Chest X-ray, PA view. Patient: 81 years old, sex F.
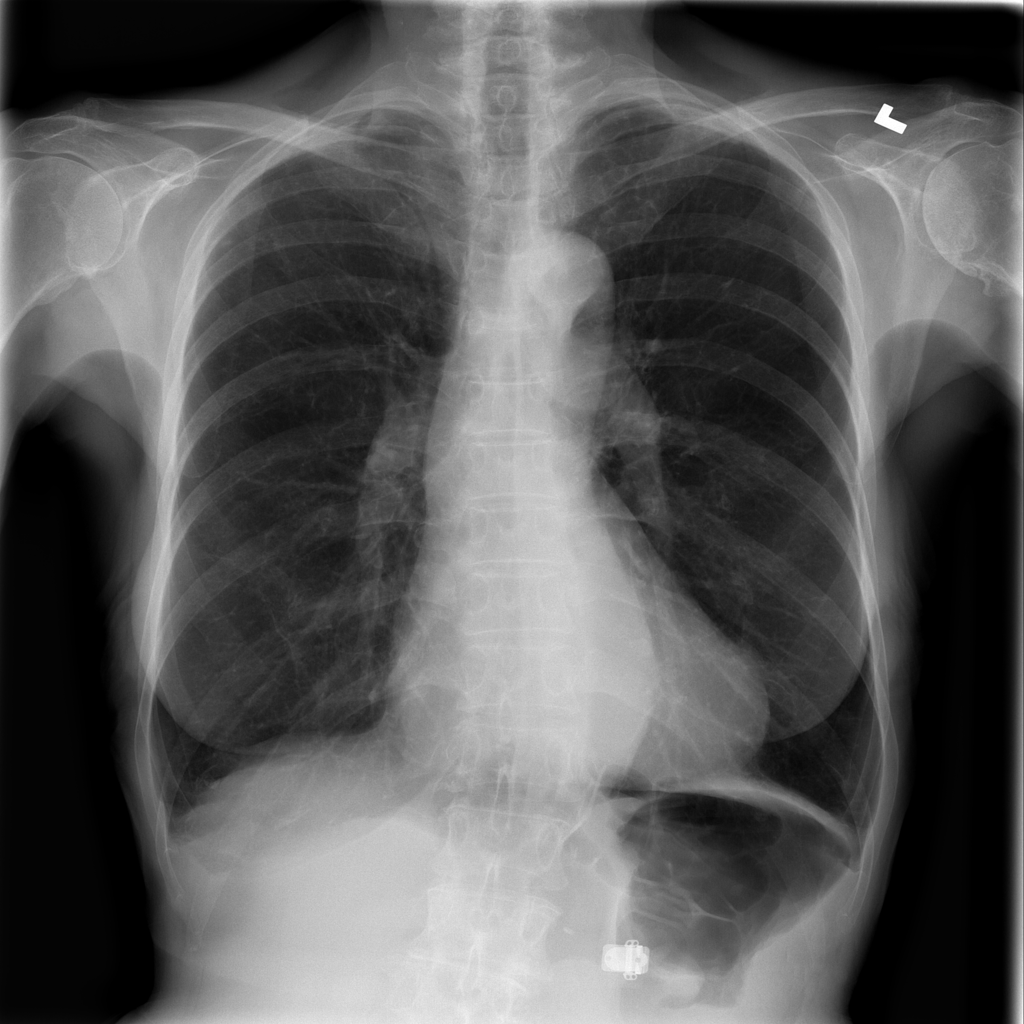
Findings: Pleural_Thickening